Field crop: maize
Growth stage: 2
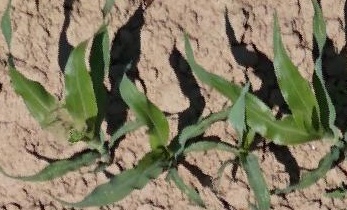
Species: maize